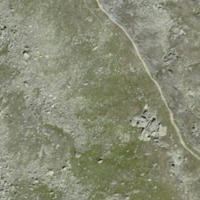
EUNIS habitat code: 48
Species observed at this site:
Marmota marmota